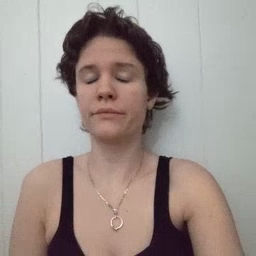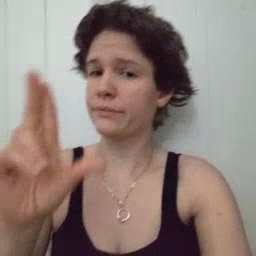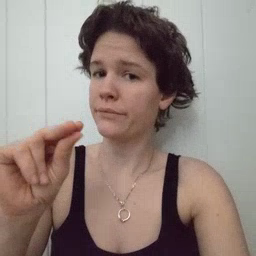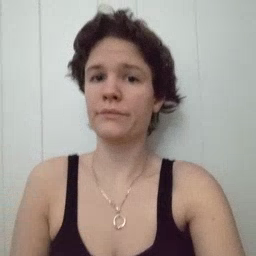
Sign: no